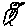
Label: bird